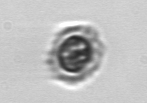
Label: Emiliania_huxleyi